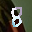
Label: 8